Field crop: maize
Growth stage: 2
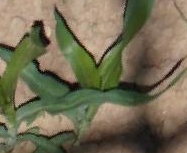
Species: maize